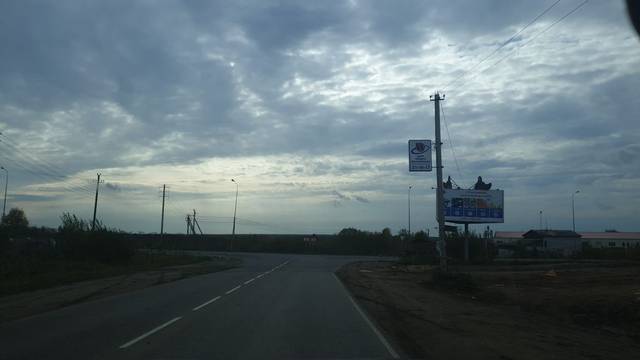
Region: Russia
Coordinates: 61.634, 50.828